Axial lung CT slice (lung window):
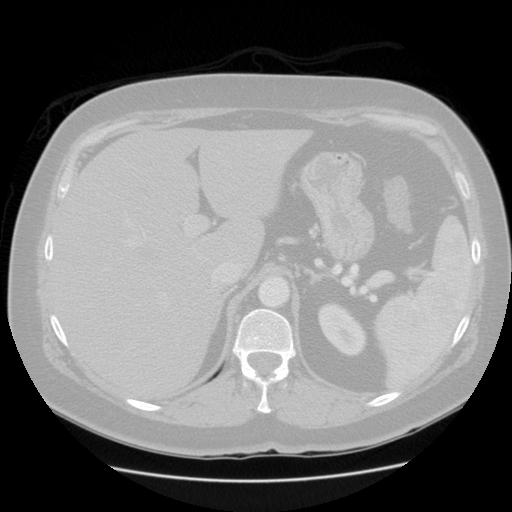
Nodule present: no